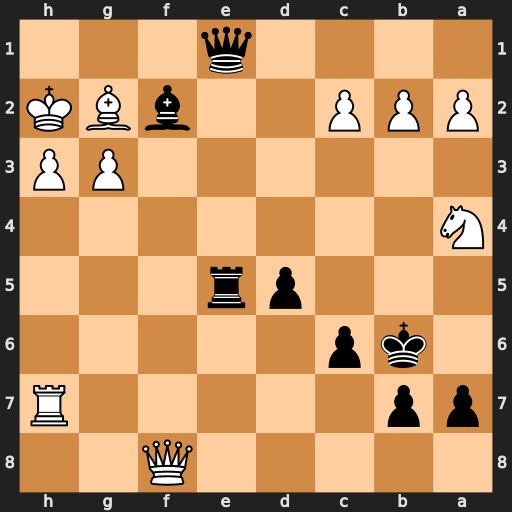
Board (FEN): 5Q2/pp5R/1kp5/3pr3/N7/6PP/PPP2bBK/4q3
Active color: b
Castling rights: -
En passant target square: -
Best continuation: Ka5 h4 Re3 Qc5+ Ka6